Field crop: maize
Growth stage: 1
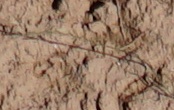
Species: lolium